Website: apple-inc
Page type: payment
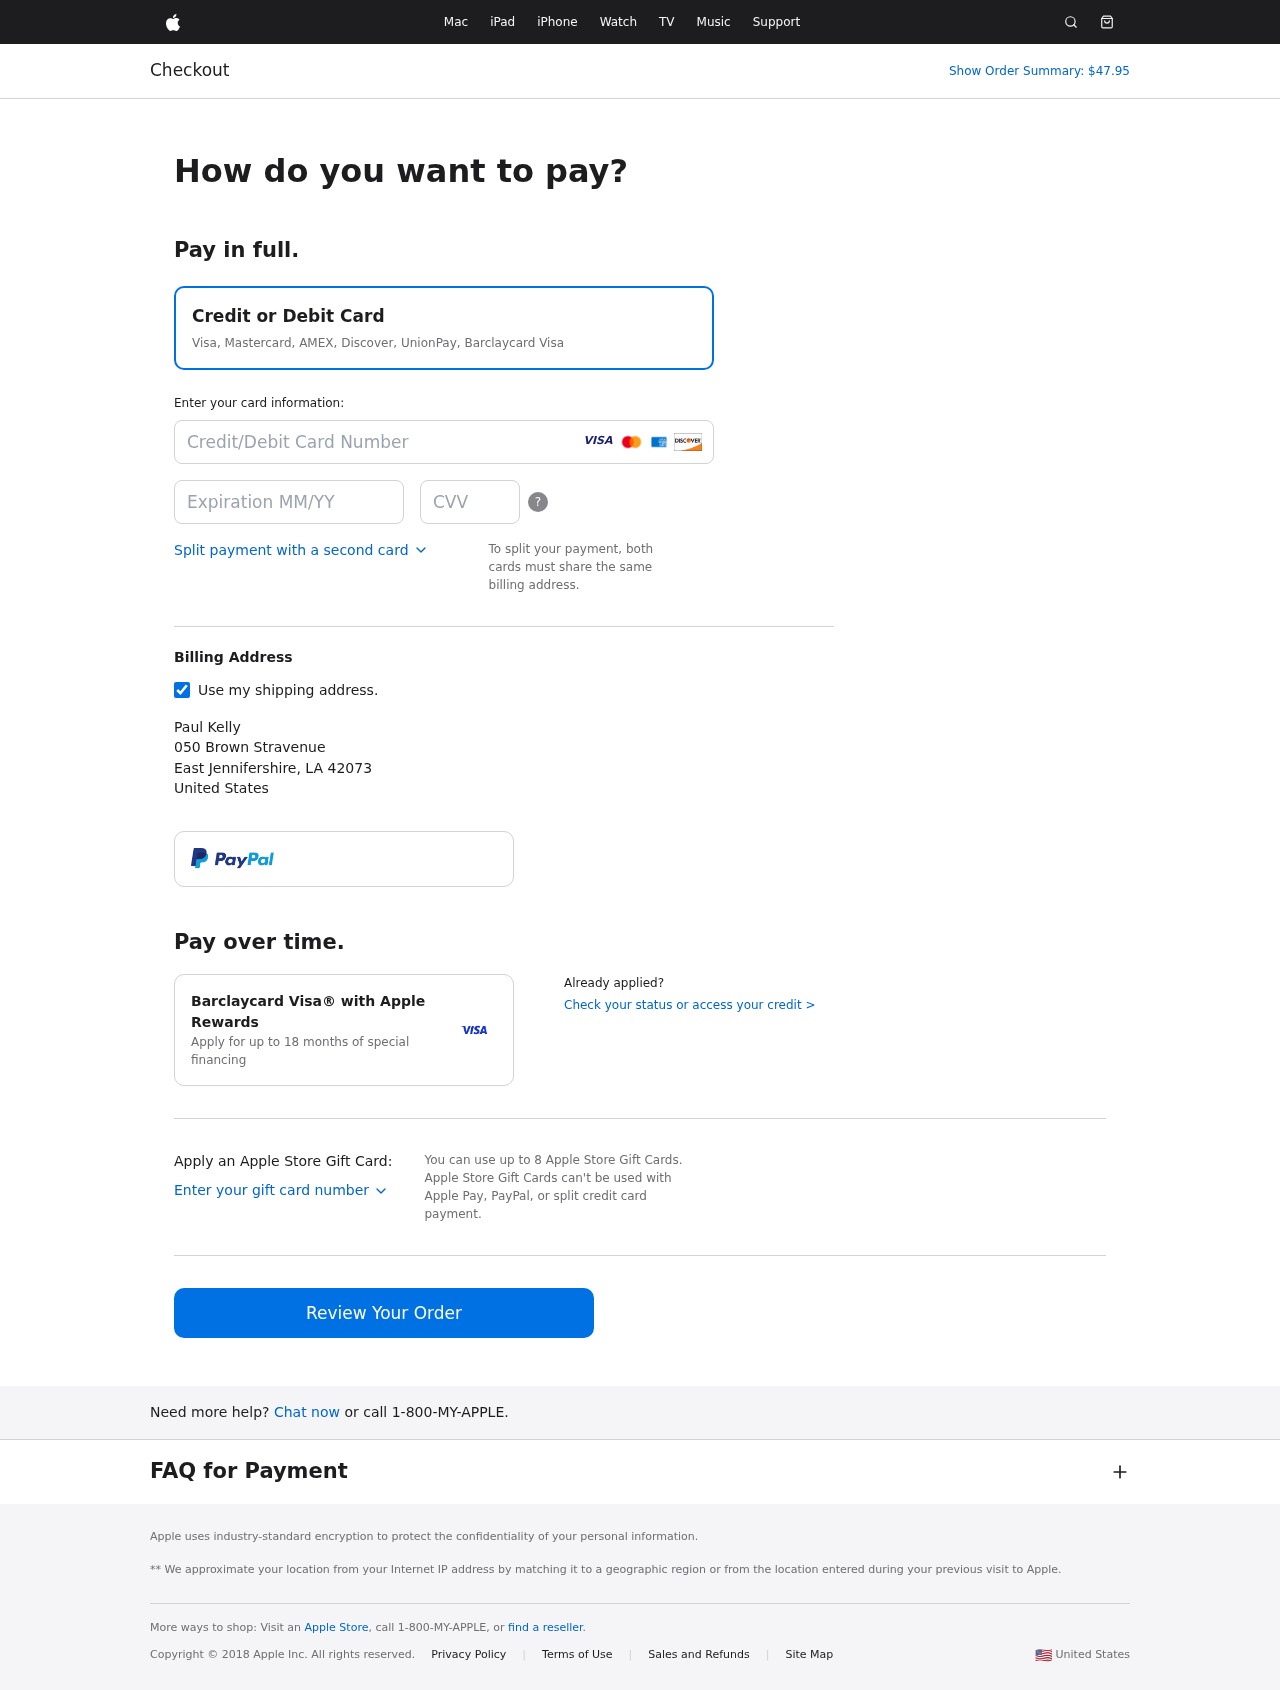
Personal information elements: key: PII_CARD_CVV
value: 652
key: PII_CARD_EXPIRY
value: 06/30
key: PII_CARD_NUMBER
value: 4942 8793 7210 1469
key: PII_CITY
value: East Jennifershire
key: PII_COUNTRY
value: United States
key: PII_FULLNAME
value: Paul Kelly
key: PII_POSTCODE
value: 42073
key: PII_STATE_ABBR
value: LA
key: PII_STREET
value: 050 Brown Stravenue
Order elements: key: ORDER_TOTAL
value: Show Order Summary: $47.95